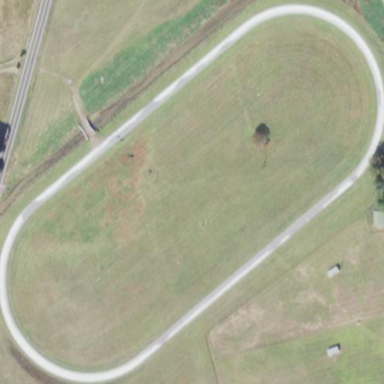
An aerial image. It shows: Horse racing track for leisure and sports.